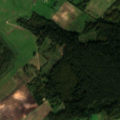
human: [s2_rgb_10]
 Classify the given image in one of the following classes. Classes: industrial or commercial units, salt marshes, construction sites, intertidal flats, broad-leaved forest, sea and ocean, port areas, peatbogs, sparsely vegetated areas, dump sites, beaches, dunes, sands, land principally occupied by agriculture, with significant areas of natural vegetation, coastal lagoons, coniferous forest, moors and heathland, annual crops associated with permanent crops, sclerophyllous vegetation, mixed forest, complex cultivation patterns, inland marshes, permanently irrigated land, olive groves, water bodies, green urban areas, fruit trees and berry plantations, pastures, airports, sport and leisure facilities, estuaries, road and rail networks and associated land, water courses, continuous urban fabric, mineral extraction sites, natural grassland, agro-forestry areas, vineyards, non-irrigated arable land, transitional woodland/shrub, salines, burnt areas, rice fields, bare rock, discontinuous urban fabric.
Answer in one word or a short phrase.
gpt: non-irrigated arable land, pastures, complex cultivation patterns, coniferous forest, mixed forest, transitional woodland/shrub